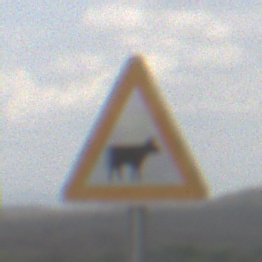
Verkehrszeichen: ViehtriebLinks
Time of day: Midday
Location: Outdoor (Nature)
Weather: PartlyCloudy
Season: NotSpecified
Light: Natural